Question: I need the following alignment

For that I have created the xaml file as follows,
'''
<!--LayoutRoot is the root grid where all page content is placed-->
<Grid x:Name="LayoutRoot" Background="Transparent">
<Grid.RowDefinitions>
<RowDefinition Height="Auto"/>
<RowDefinition Height="*"/>
</Grid.RowDefinitions>
<!--TitlePanel contains the name of the application and page title-->
<StackPanel x:Name="TitlePanel" Grid.Row="0" Margin="12,17,0,28">
<TextBlock x:Name="ApplicationTitle" Text="MY APPLICATION" Style="{StaticResource PhoneTextNormalStyle}"/>
<TextBlock x:Name="PageTitle" Text="page name" Margin="9,-7,0,0" Style="{StaticResource PhoneTextTitle1Style}"/>
</StackPanel>
<!--ContentPanel - place additional content here-->
<Grid x:Name="ContentPanel" Grid.Row="1" Margin="12,0,12,0" HorizontalAlignment="Stretch" VerticalAlignment="Stretch">
<ListBox ItemsSource="{Binding Collections}">
<ListBox.ItemTemplate>
<DataTemplate>
<Grid HorizontalAlignment="Stretch" VerticalAlignment="Stretch">
<Grid.ColumnDefinitions>
<ColumnDefinition Width="80"/>
<ColumnDefinition Width="*" />
</Grid.ColumnDefinitions>
<Image Grid.Column="0" Source="{Binding Icon}" HorizontalAlignment="Left" VerticalAlignment="Center" />
<Grid Grid.Column="1" HorizontalAlignment="Right" >
<Grid HorizontalAlignment="Stretch">
<Grid.RowDefinitions>
<RowDefinition Height="0.600*" />
<RowDefinition Height="0.400*" />
</Grid.RowDefinitions>
<TextBlock Grid.Row="0" Text="{Binding MainTextBlock}" VerticalAlignment="Center" />
<Grid Grid.Row="1" HorizontalAlignment="Stretch" VerticalAlignment="Stretch" >
<Grid.ColumnDefinitions>
<ColumnDefinition Width="0.300*" />
<ColumnDefinition Width="0.700*" />
</Grid.ColumnDefinitions>
<TextBlock Grid.Column="0" Text="{Binding Value}" HorizontalAlignment="Left" VerticalAlignment="Center" />
<TextBlock Grid.Column="1" Text="{Binding DateString}" HorizontalAlignment="Right" VerticalAlignment="Center" />
</Grid>
</Grid>
</Grid>
</Grid>
</DataTemplate>
</ListBox.ItemTemplate>
</ListBox>
</Grid>
</Grid>
'''
but I did not get the as expected result. what should i do for that? sub2 is always left aligned but actually we need it to be Right aligned.
Thanks in advance
dinesh
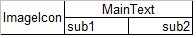
Answer: I think the problem is with the nested grid elements that you're using in your 'DataTemplate'. You can simplify the visual tree and achieve the desired results by using a single 'Grid' that has the column and row definitions and then use the 'Grid.ColumnSpan' and 'Grid.RowSpan' attached properties as shown in the following XAML:
'''
<Grid HorizontalAlignment="Stretch" VerticalAlignment="Stretch" ShowGridLines="True">
<Grid.ColumnDefinitions>
<ColumnDefinition Width="80"/>
<ColumnDefinition Width="0.3*"/>
<ColumnDefinition Width="0.7*"/>
</Grid.ColumnDefinitions>
<Grid.RowDefinitions>
<RowDefinition Height="0.6*"/>
<RowDefinition Height="0.4*"/>
</Grid.RowDefinitions>
<Image
Grid.RowSpan="2"
HorizontalAlignment="Left"
VerticalAlignment="Center"
Source="{Binding Icon}"/>
<TextBlock
Grid.Column="1"
Grid.ColumnSpan="2"
Grid.Row="0"
HorizontalAlignment="Center"
VerticalAlignment="Center"
Text="{Binding MainTextBlock}"/>
<TextBlock
Grid.Column="1"
Grid.Row="1"
HorizontalAlignment="Left"
VerticalAlignment="Center"
Text="{Binding Value}"/>
<TextBlock
Grid.Column="2"
Grid.Row="1"
HorizontalAlignment="Right"
VerticalAlignment="Center"
Text="{Binding DateString}"/>
</Grid>
'''
To achieve list box items that stretch the full width of the 'ListBox' you need to add an 'ItemContainerStyle' that sets the 'HorizontalContentAlignment' to 'Stretch'. You can create a copy of the default style in Expression Blend, or use the following:
'''
<Style x:Key="FullWidthItemStyle" TargetType="ListBoxItem">
<Setter Property="Background" Value="Transparent"/>
<Setter Property="BorderThickness" Value="0"/>
<Setter Property="BorderBrush" Value="Transparent"/>
<Setter Property="Padding" Value="0"/>
<Setter Property="HorizontalContentAlignment" Value="Stretch"/>
<Setter Property="VerticalContentAlignment" Value="Top"/>
<Setter Property="Template">
<Setter.Value>
<ControlTemplate TargetType="ListBoxItem">
<Border
x:Name="LayoutRoot"
HorizontalAlignment="{TemplateBinding HorizontalAlignment}"
VerticalAlignment="{TemplateBinding VerticalAlignment}"
Background="{TemplateBinding Background}"
BorderBrush="{TemplateBinding BorderBrush}"
BorderThickness="{TemplateBinding BorderThickness}">
<VisualStateManager.VisualStateGroups>
<VisualStateGroup x:Name="CommonStates">
<VisualState x:Name="Normal"/>
<VisualState x:Name="MouseOver"/>
<VisualState x:Name="Disabled">
<Storyboard>
<ObjectAnimationUsingKeyFrames Storyboard.TargetName="LayoutRoot" Storyboard.TargetProperty="Background">
<DiscreteObjectKeyFrame KeyTime="0" Value="{StaticResource TransparentBrush}"/>
</ObjectAnimationUsingKeyFrames>
<DoubleAnimation
Duration="0"
Storyboard.TargetName="ContentContainer"
Storyboard.TargetProperty="Opacity"
To=".5"/>
</Storyboard>
</VisualState>
</VisualStateGroup>
<VisualStateGroup x:Name="SelectionStates">
<VisualState x:Name="Unselected"/>
<VisualState x:Name="Selected">
<Storyboard>
<ObjectAnimationUsingKeyFrames Storyboard.TargetName="ContentContainer" Storyboard.TargetProperty="Foreground">
<DiscreteObjectKeyFrame KeyTime="0" Value="{StaticResource PhoneAccentBrush}"/>
</ObjectAnimationUsingKeyFrames>
</Storyboard>
</VisualState>
</VisualStateGroup>
</VisualStateManager.VisualStateGroups>
<ContentControl
x:Name="ContentContainer"
Margin="{TemplateBinding Padding}"
Content="{TemplateBinding Content}"
ContentTemplate="{TemplateBinding ContentTemplate}"
Foreground="{TemplateBinding Foreground}"
HorizontalContentAlignment="{TemplateBinding HorizontalContentAlignment}"
VerticalContentAlignment="{TemplateBinding VerticalContentAlignment}"/>
</Border>
</ControlTemplate>
</Setter.Value>
</Setter>
</Style>
'''